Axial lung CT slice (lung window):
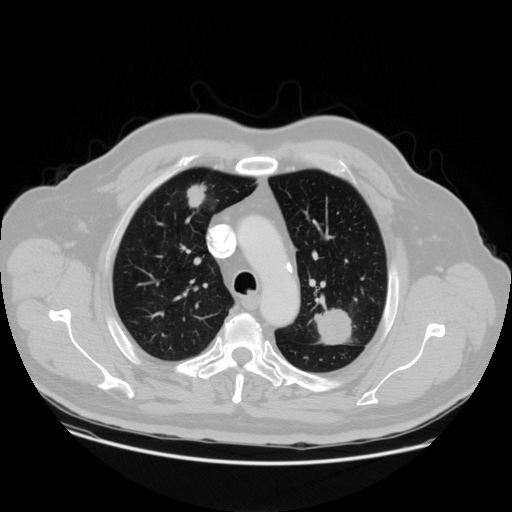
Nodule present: yes
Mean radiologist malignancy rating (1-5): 4.75